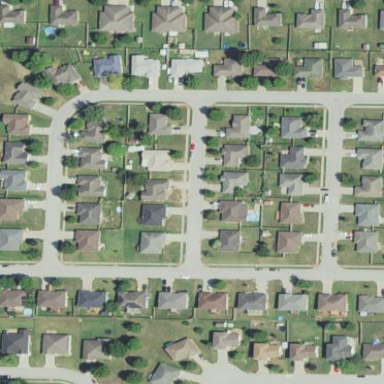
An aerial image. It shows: Residential area composed of single-family homes.